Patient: sex M, age 72
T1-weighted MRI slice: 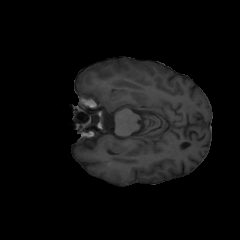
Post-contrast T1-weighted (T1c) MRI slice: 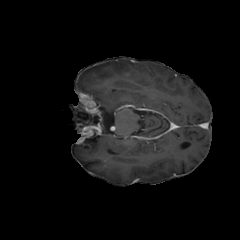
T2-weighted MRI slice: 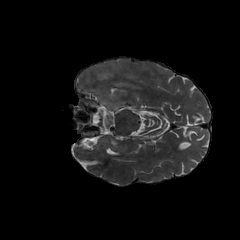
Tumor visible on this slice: yes
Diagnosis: Glioblastoma, IDH-wildtype
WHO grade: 4